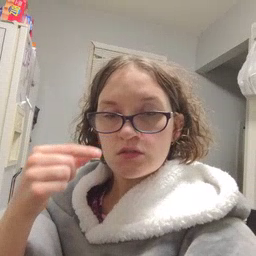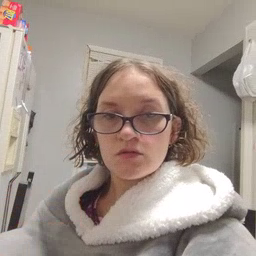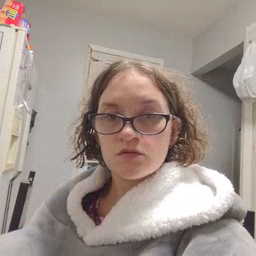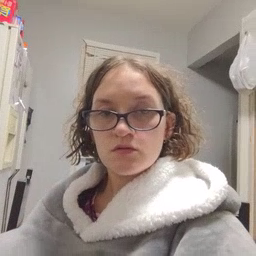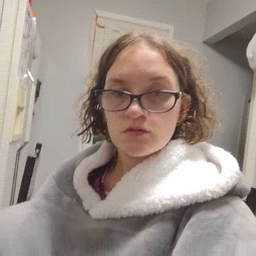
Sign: green